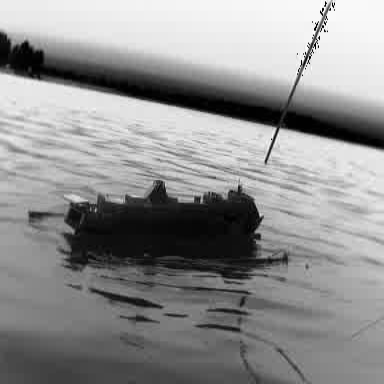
There is a container_ship in the infrared image.